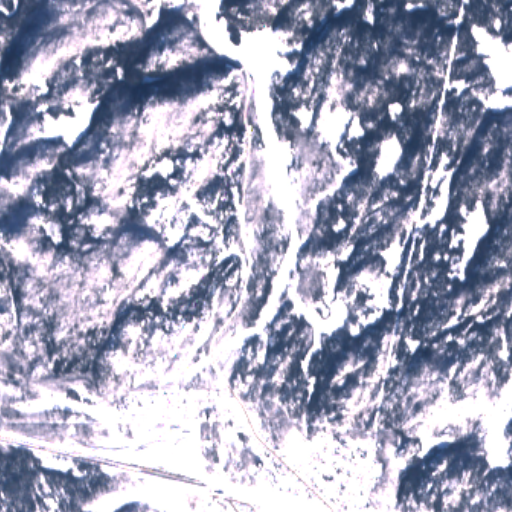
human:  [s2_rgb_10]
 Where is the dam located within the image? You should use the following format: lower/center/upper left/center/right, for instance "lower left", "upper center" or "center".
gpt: The dam is located in the upper center of the image.
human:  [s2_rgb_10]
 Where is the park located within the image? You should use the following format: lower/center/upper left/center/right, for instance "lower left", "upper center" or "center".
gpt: The park is located in the lower center of the image.
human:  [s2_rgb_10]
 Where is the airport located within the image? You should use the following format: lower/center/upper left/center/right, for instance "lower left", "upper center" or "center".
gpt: There is no airport in the image.